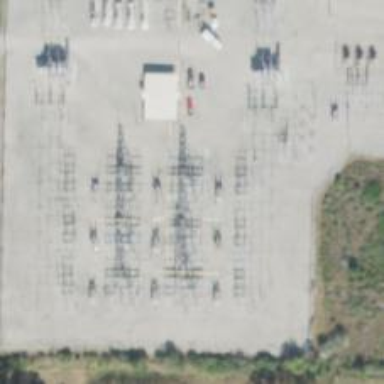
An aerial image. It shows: Switch used for power control.